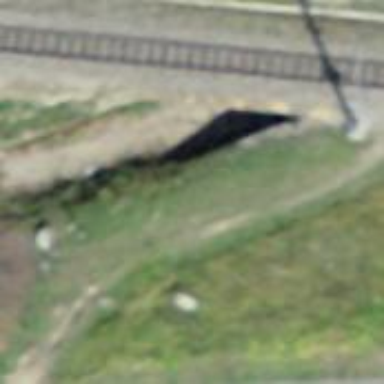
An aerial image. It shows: Tunneled path.